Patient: sex M, age 51
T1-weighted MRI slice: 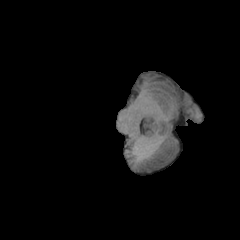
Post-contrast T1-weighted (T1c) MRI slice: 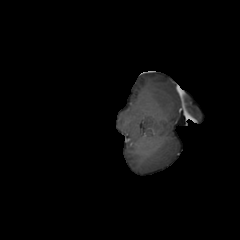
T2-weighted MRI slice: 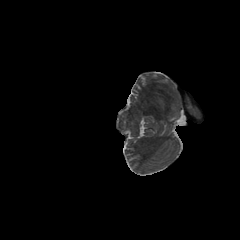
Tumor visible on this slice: no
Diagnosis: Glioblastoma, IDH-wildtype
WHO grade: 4